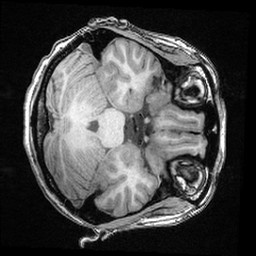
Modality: T1w
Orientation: axial
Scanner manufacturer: ge
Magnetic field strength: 3 T
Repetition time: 0.008572 s
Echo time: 0.003384 s